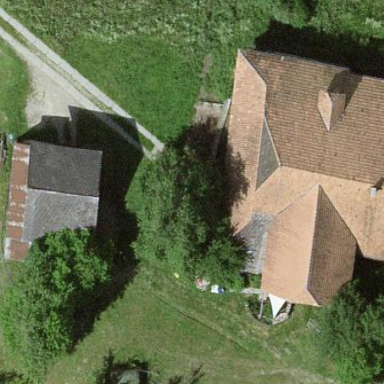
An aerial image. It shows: Farm building.